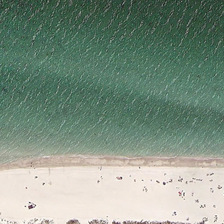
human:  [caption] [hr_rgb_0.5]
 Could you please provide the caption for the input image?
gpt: yellow beach is near a piece of green ocean .

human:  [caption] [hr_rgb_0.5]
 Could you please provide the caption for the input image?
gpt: yellow beach is near a piece of green ocean .

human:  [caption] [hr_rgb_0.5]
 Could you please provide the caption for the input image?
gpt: yellow beach is near a piece of green ocean .

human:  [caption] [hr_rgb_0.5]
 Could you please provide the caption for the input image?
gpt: yellow beach is near a piece of green ocean .

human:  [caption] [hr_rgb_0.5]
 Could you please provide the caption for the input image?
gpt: yellow beach is near a piece of green ocean .